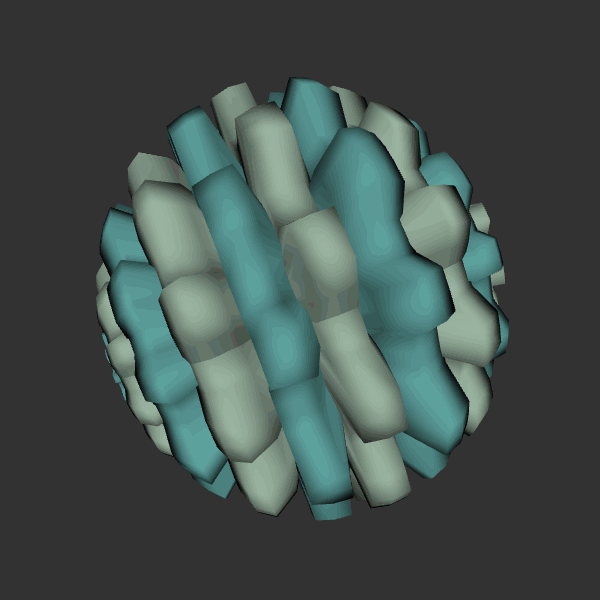
Background: dark